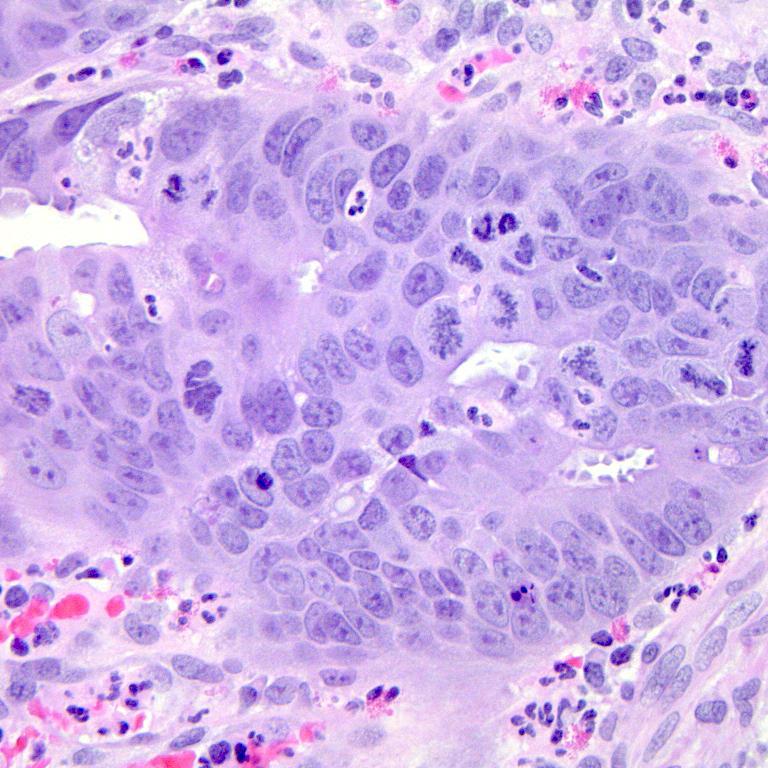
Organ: colon
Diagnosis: adenocarcinomas